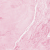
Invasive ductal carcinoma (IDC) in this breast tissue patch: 0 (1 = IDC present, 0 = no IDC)